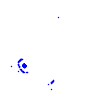
Particle: pion